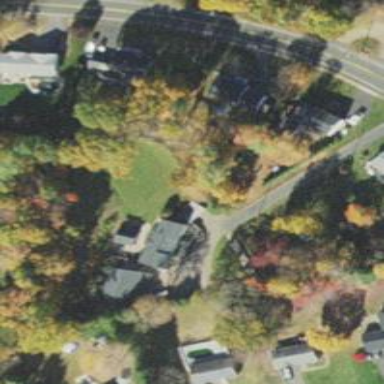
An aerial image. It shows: Driveway.